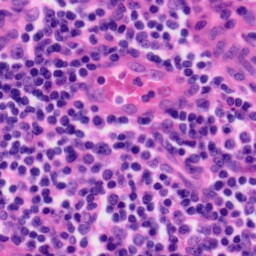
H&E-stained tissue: Tonsil